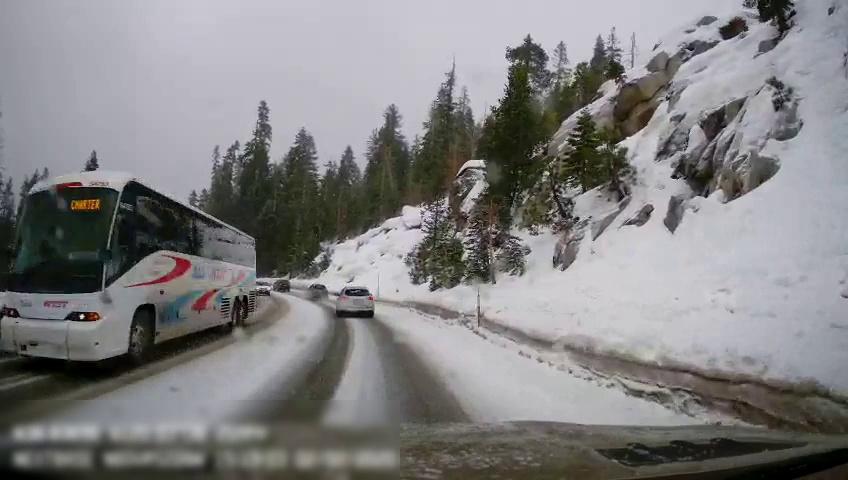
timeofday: Day
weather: Snowy
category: Drivable Space
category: Vehicles | Bus
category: Vehicles | SUV
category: Vehicles | Car
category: Vehicles | Car
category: Vehicles | Car